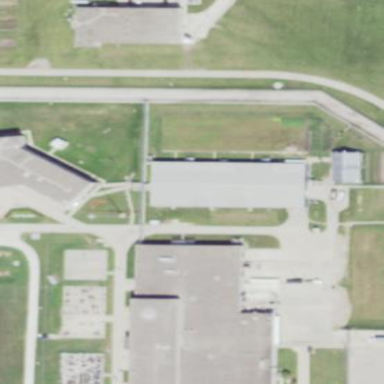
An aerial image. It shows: Prison building.